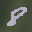
Label: 8